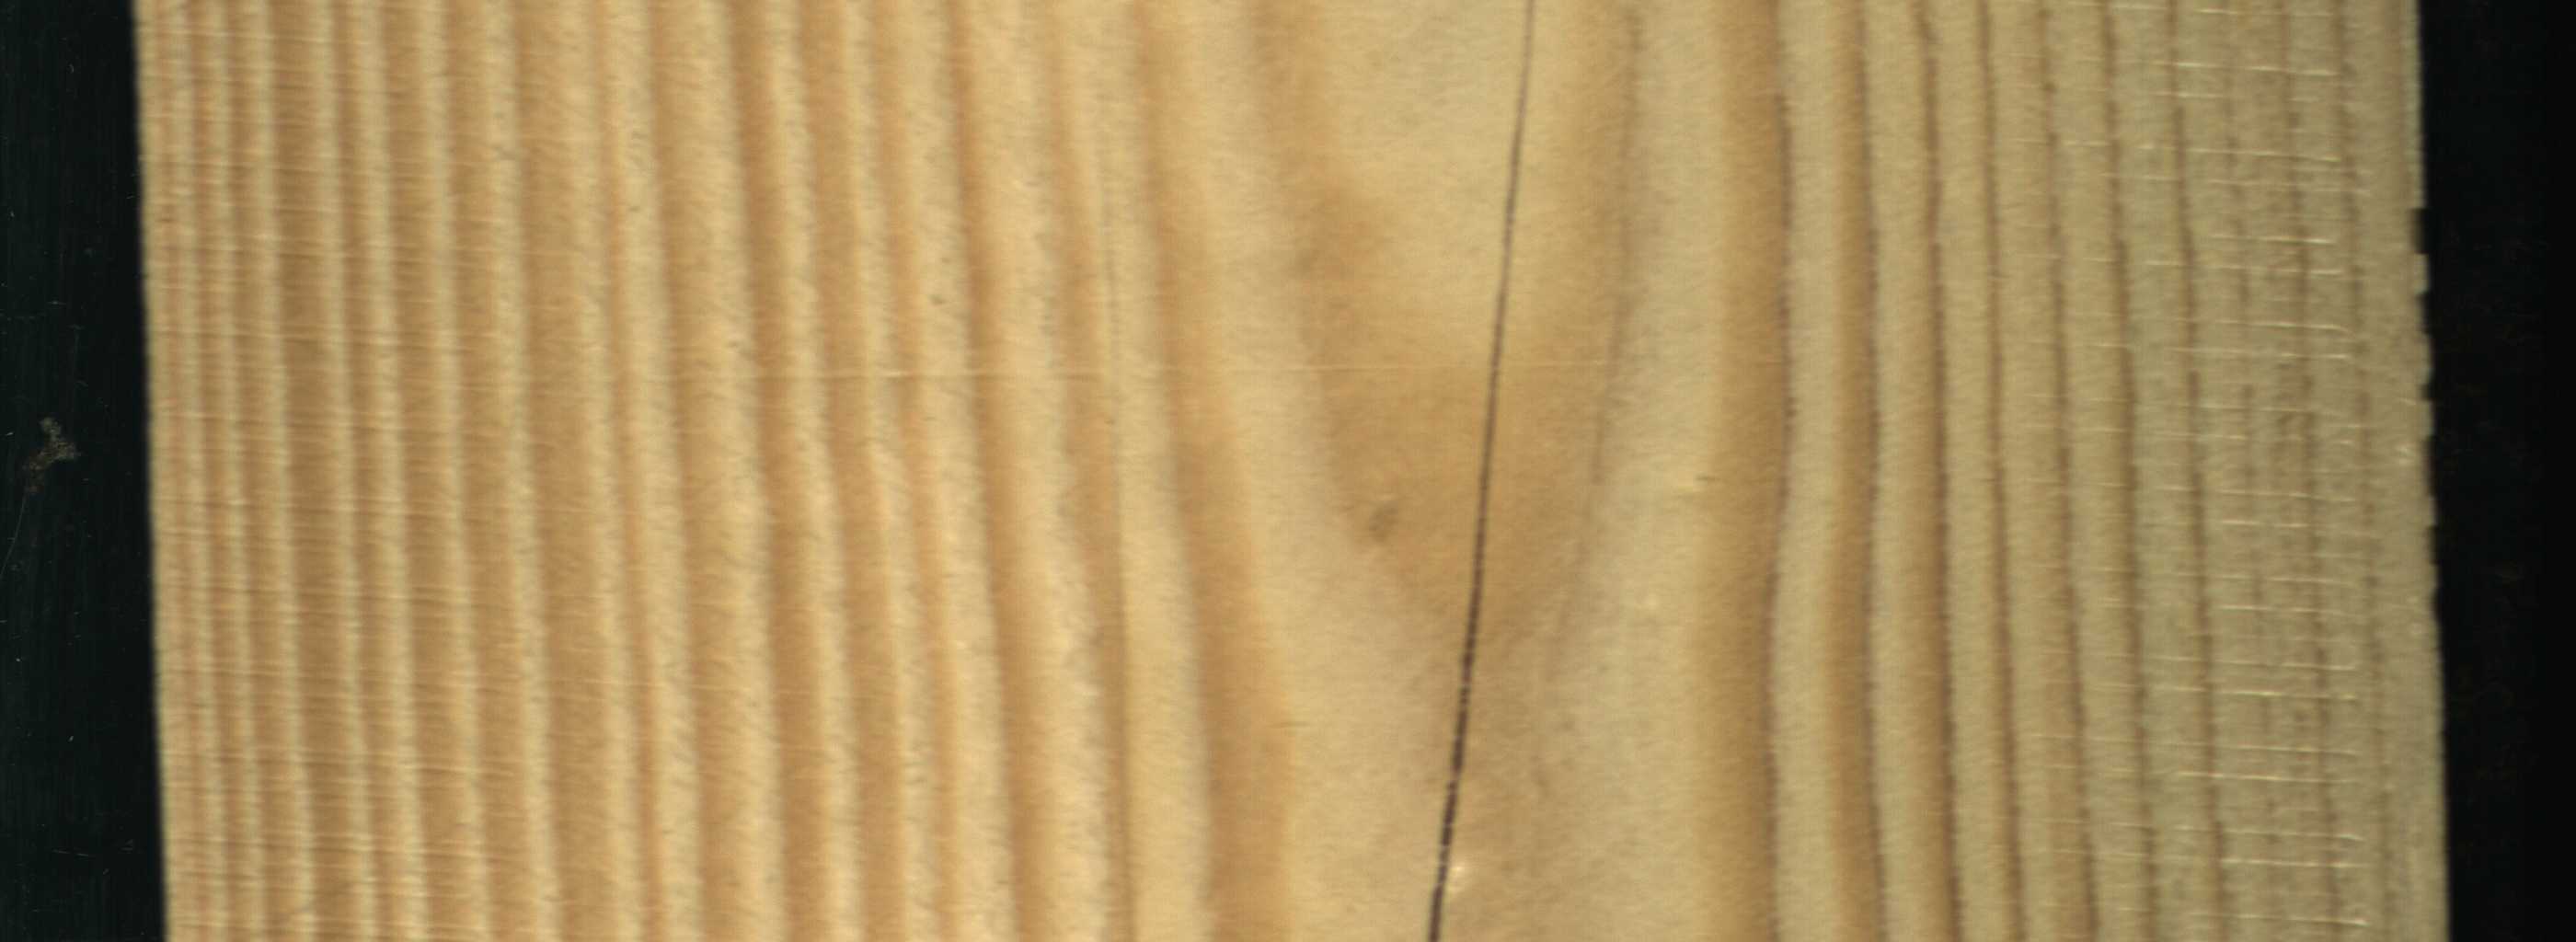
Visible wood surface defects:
Crack